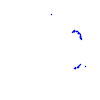
Particle: kaon